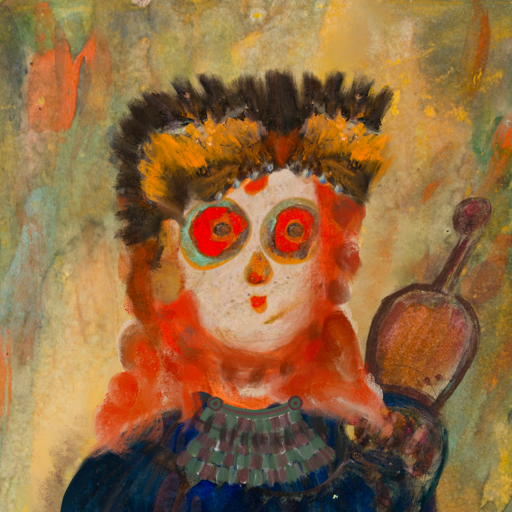
Background: Comrade, Head And Neck Front: Rupkatha, Face Front: Sisters, Bust: Pipe, Hair Front: Rupkatha, Head Accessory: Gypsy_Queen, Second Necklace: After_Raid, Necklace: In_The_Sun, Baby: Blank